Question: I need to write a script that load some data file which contains variables x and y and fit first, second, third, fourth, and fifth degree polynomials to it. Plot the data as blue dots on a figure, and plot all five polynomial fits using lines of different colors on the same axes. This is how it be:

Instead I get my polynomials separated from the data. The Data axis are([100 200 -0.2 0.2]), while my polinoms are at axis ([0 100 -0.2 0.2]).
My script:
'''
%Fitting Polynomials
Dat=load('randomData.mat');
[p1,S1,mu] = polyfit(x,y,1)
[Y1,delta]= polyval(p1,x,S1,mu)
[p2,S2,mu] = polyfit(x,y,2)
[Y2,delta]= polyval(p2,x,S2,mu)
[p3,S3,mu] = polyfit(x,y,3)
[Y3,delta]= polyval(p3,x,S3,mu)
[p4,S4,mu] = polyfit(x,y,4)
[Y4,delta]= polyval(p4,x,S4,mu)
[p5,S5,mu] = polyfit(x,y,5)
[Y5,delta]= polyval(p5,x,S5,mu)
figure;
plot(x,y,'b.','MarkerSize',10)
hold on
plot(Y1,'r')
plot(Y2,'g')
plot(Y3,'m')
plot(Y4,'c')
plot(Y5,'k')
xlabel('X');
ylabel('Y');
title('Polynomial fitting to noisy data');
legend('Data','order 1','order 2','order 3','order 4','order 5')
hold off
'''
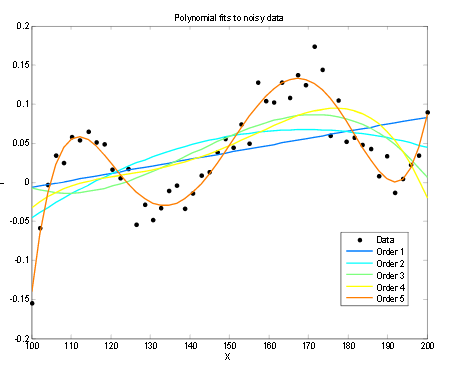
Answer: '''
plot(Y1,'r')
'''
should be
'''
plot(x, Y1,'r');
'''
and so on
Remember that 'Y1' doesn't actually represent a polynomial relationship, it is just a vector of samples of the polynomial 'p1' evaluated (via 'polyval') at the points 'x'.